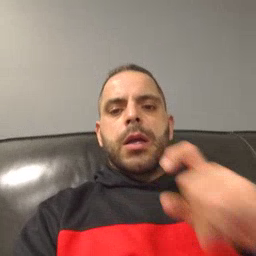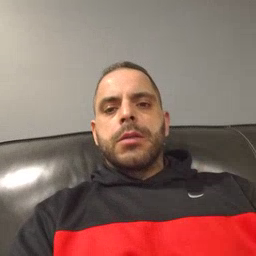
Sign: dry